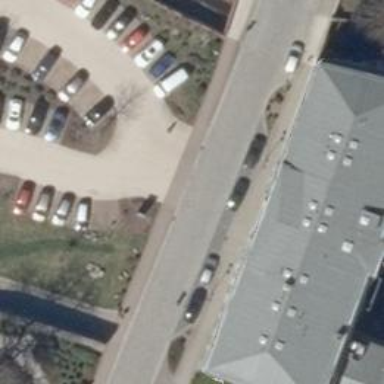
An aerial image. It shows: Residential road with sidewalks on both sides.